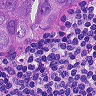
Metastatic tissue present: yes